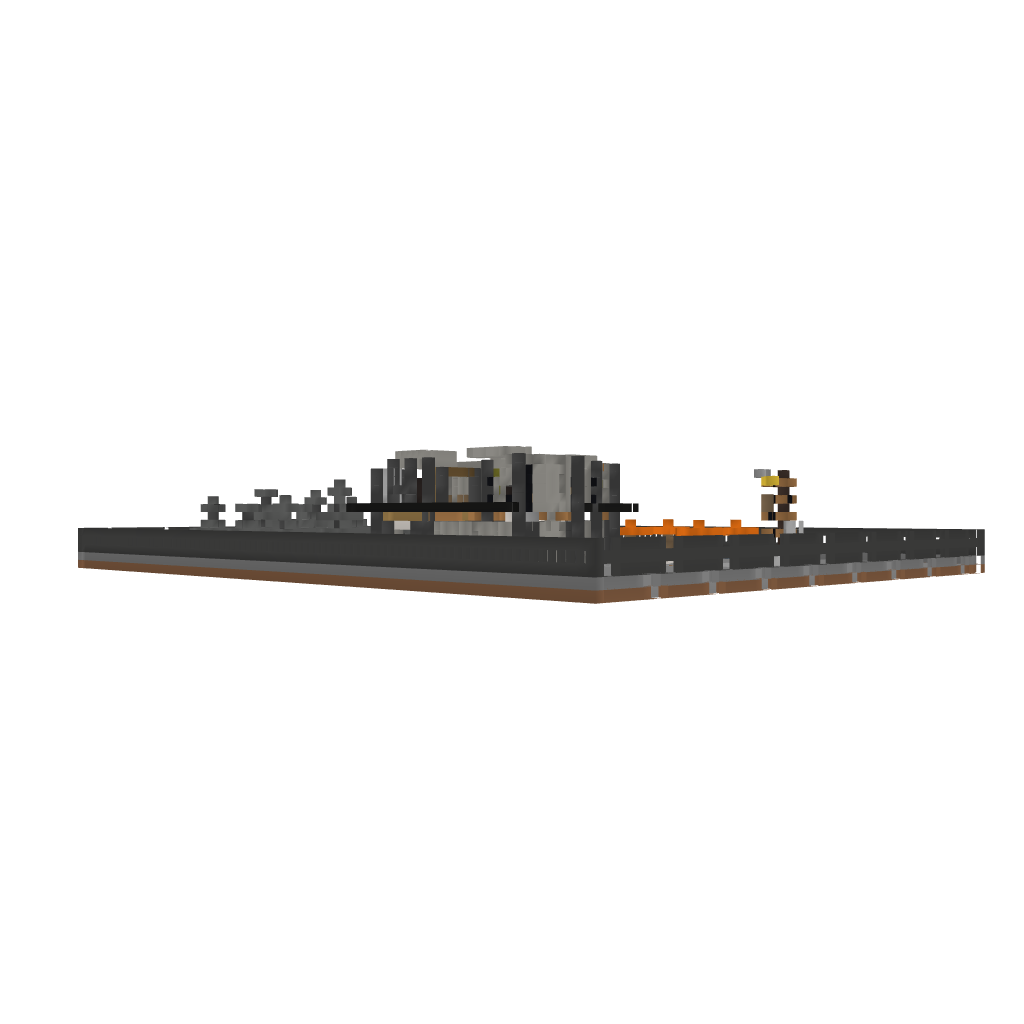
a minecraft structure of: StaffHouse